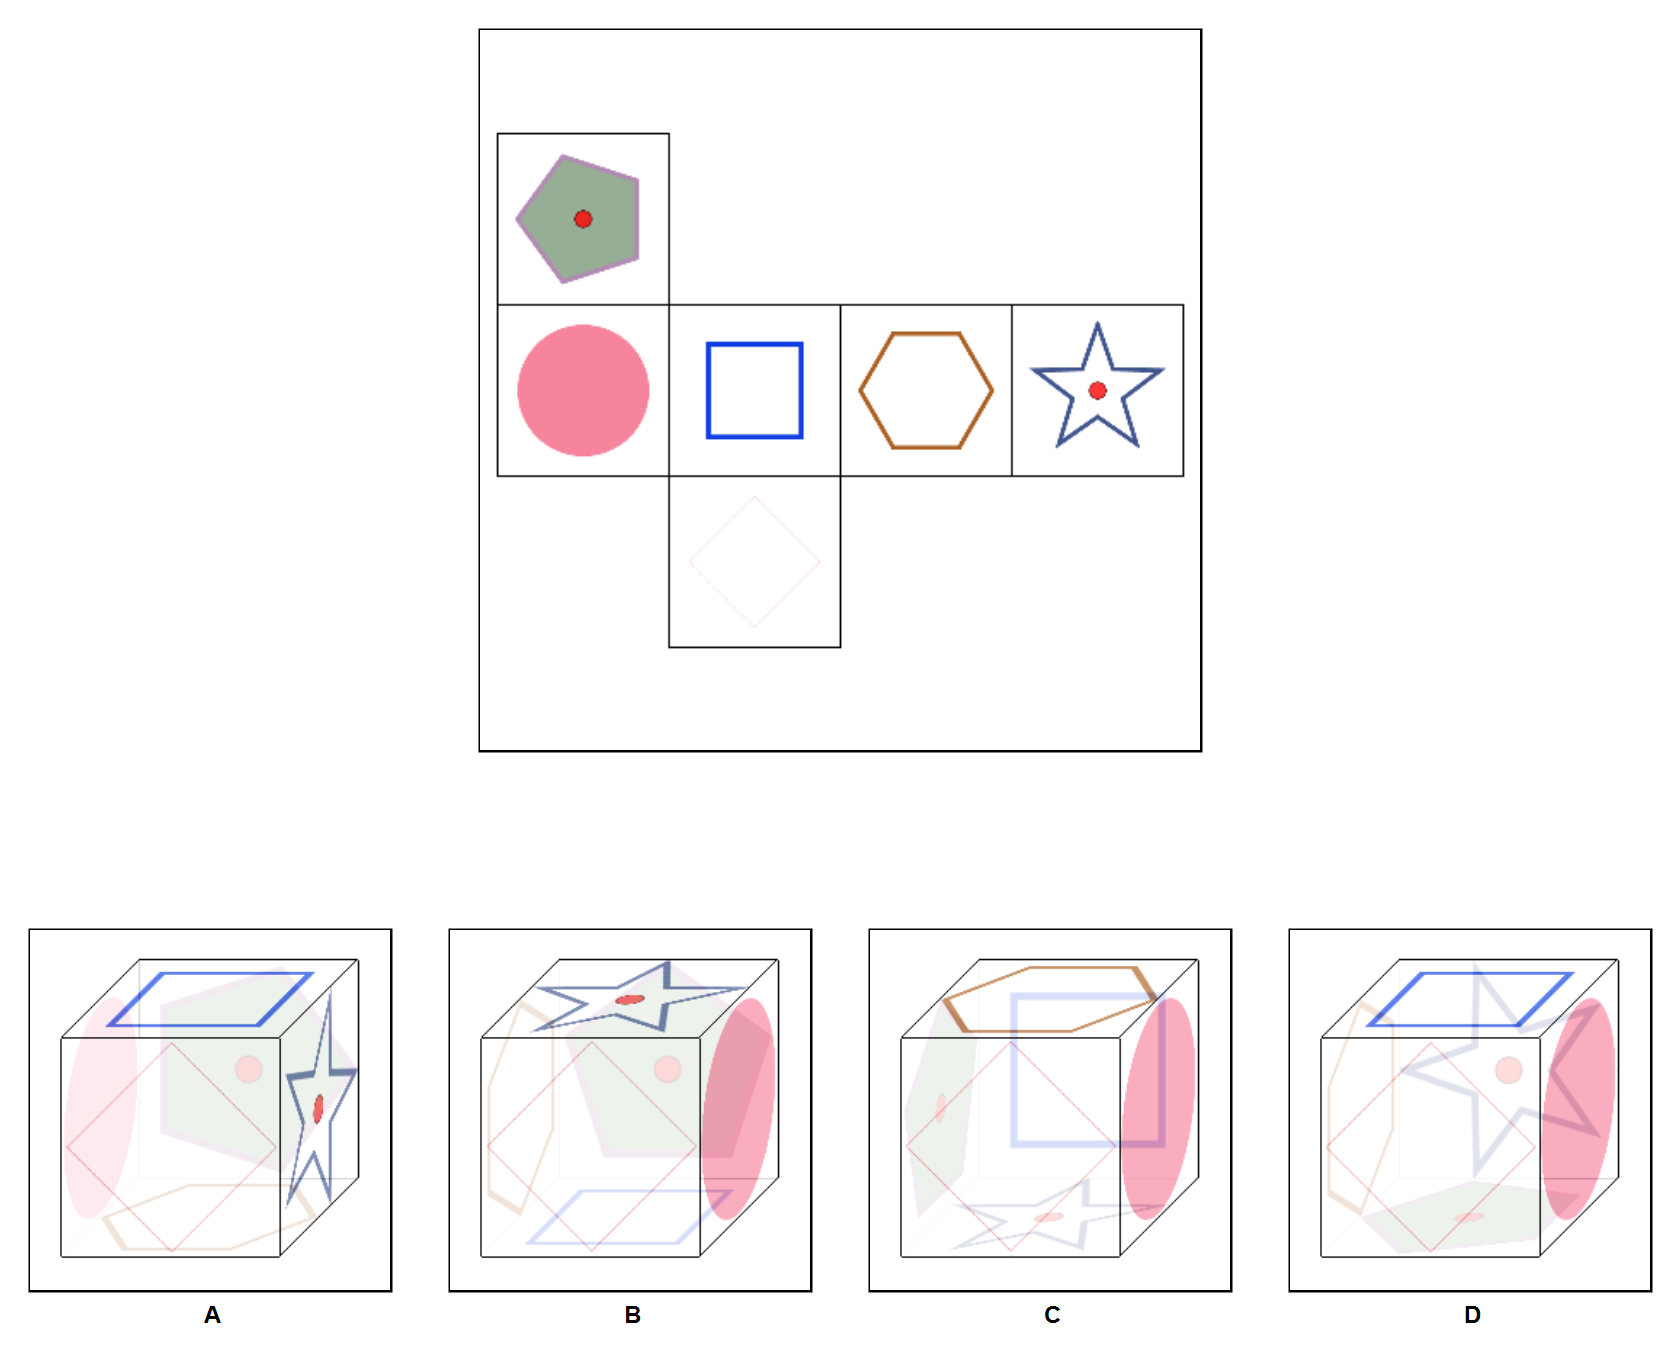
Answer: B